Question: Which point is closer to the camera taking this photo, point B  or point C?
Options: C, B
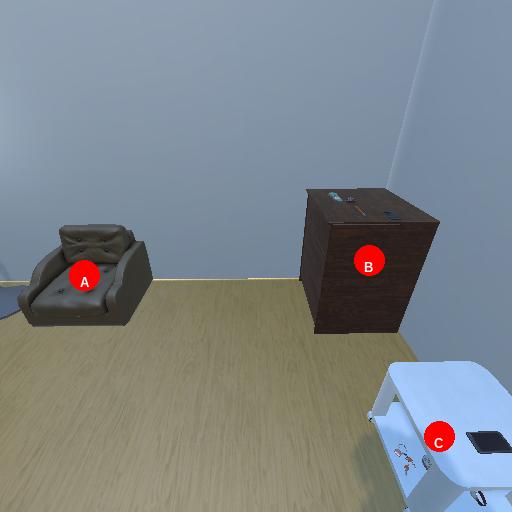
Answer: C